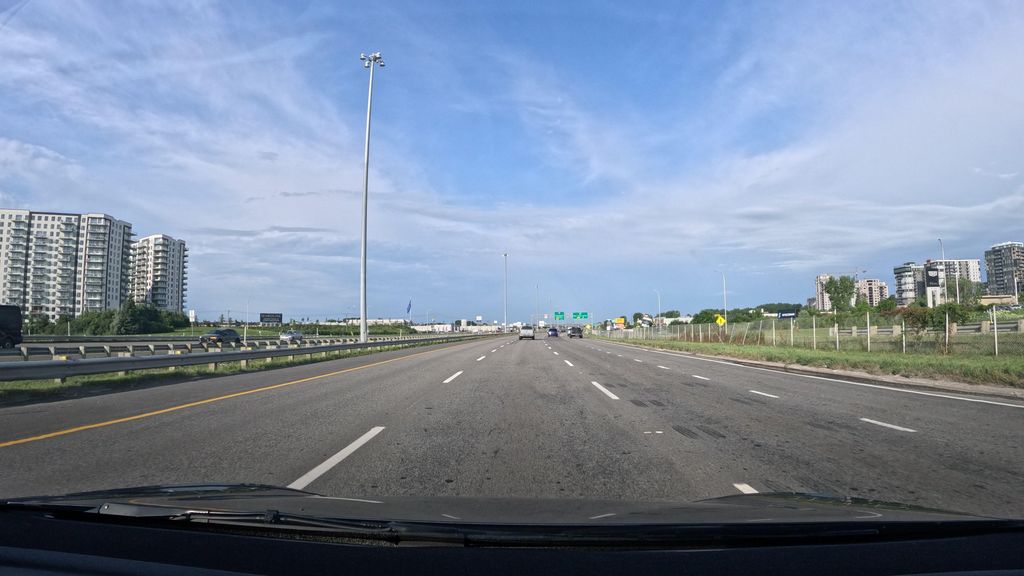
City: montreal